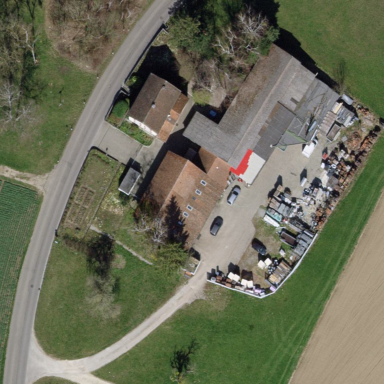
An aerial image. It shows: Farmyard area.